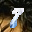
Label: 8